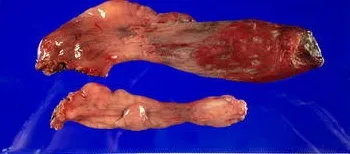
Histological findings. A forked fibrovascular polyp, with branched ends measuring 12 and 8 cm, respectively, was removed.
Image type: pathology (h&e)